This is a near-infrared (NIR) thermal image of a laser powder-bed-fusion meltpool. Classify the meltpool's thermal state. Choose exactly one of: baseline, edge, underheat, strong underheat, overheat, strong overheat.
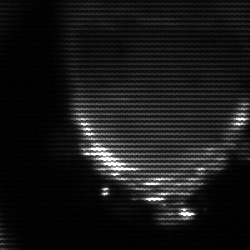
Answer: edge